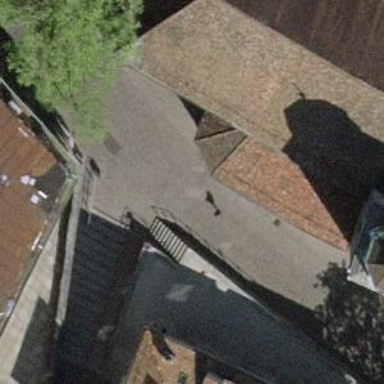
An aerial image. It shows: Pedestrian road with cobblestone surface.